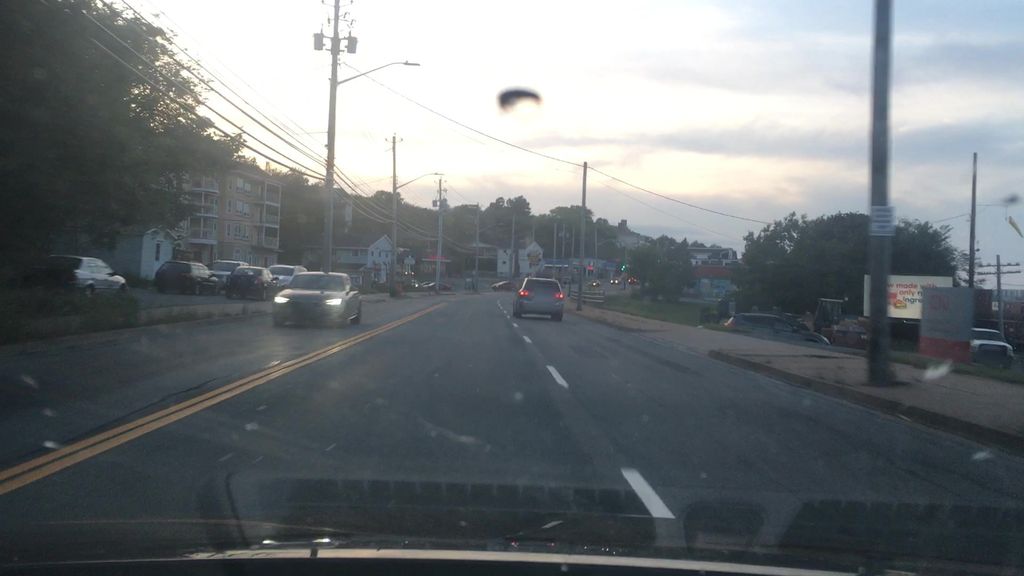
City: halifax